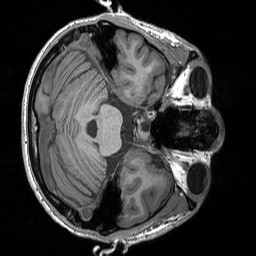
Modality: T1w
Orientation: axial
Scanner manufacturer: siemens
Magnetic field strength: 3 T
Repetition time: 1.76 s
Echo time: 0.0022 s